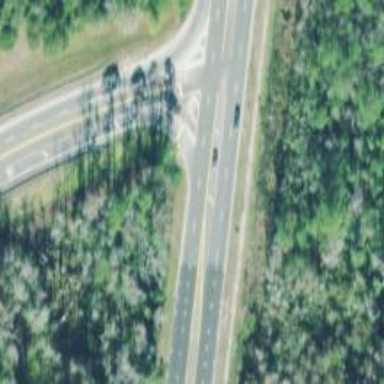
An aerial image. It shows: Trunk highway.